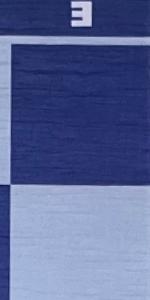
Label: Empty